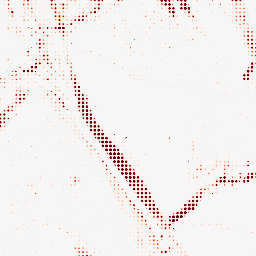
Category: morphological
Decomposition family: morphological_ellipse
Decomposition parameters: operation: opening
width: 5
height: 20
Upsampling method: sinc_blackman
Upsampling parameters: scale: 8
kernel_size: 4
Upsampling scale: 8